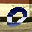
Label: 0